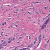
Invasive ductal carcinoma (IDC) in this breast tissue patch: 1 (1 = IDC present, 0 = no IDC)